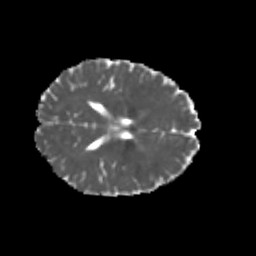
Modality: MD
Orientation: axial
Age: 23
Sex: female
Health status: healthy
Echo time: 0.074 s